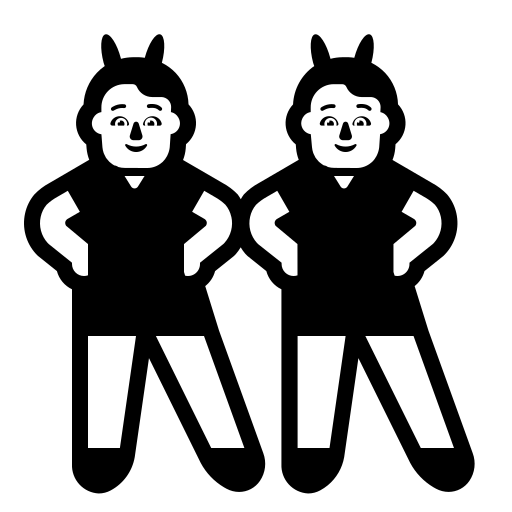
man with bunny ears high contrast default